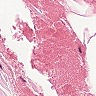
Metastatic tissue present: no